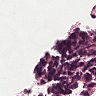
Metastatic tissue present: no